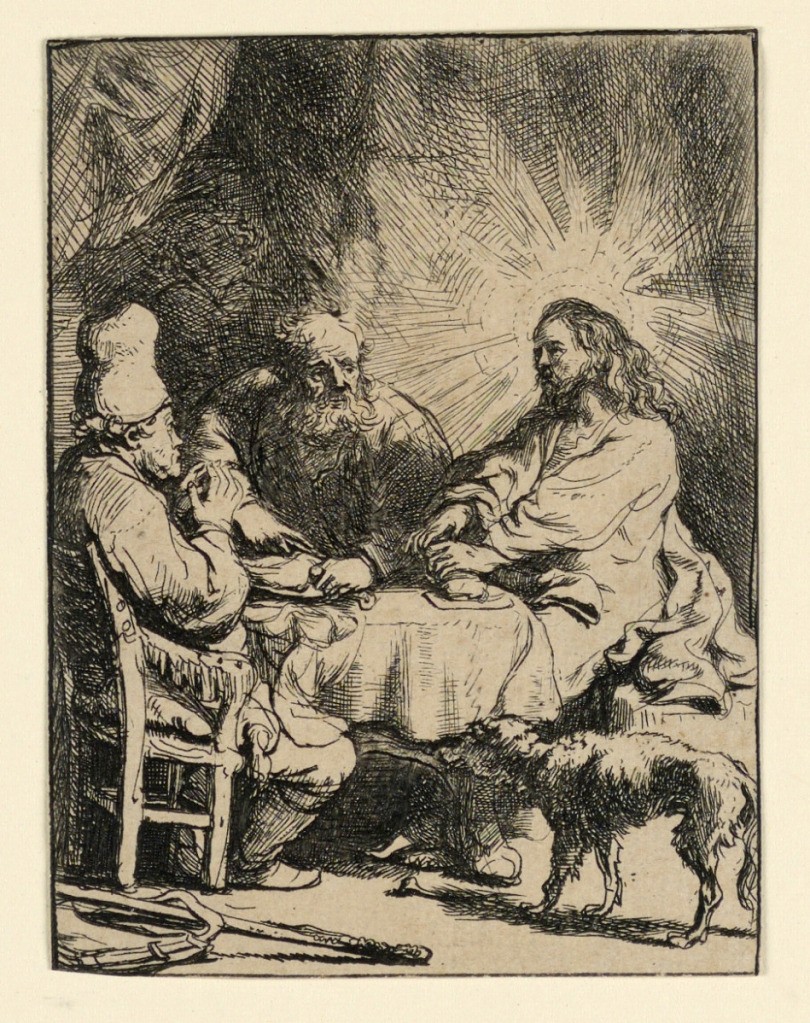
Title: Christ at Emmaus: The Smaller Plate
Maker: Rembrandt Harmensz van Rijn, Dutch, 1606–1669
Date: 1634
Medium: Etching and drypoint on laid paper
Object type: Print
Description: Christ and two disciples seated at a table, with Christ, right, His head surrounded by rays of light, breaking bread. A dog approaches the table, lower right.